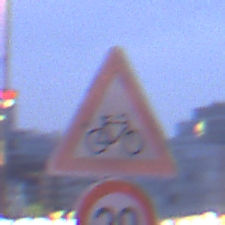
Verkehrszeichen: RadverkehrLinks
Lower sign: Geschwindigkeit20
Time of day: Night
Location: Outdoor (Urban)
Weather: PartlyCloudy
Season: NotSpecified
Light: Artificial